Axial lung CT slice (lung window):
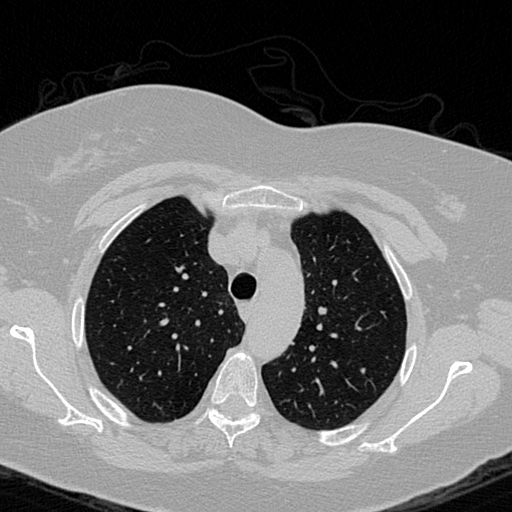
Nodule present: no